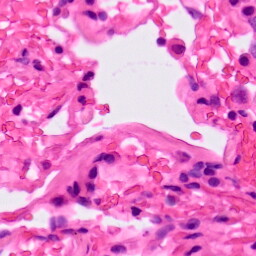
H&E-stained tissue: Lung